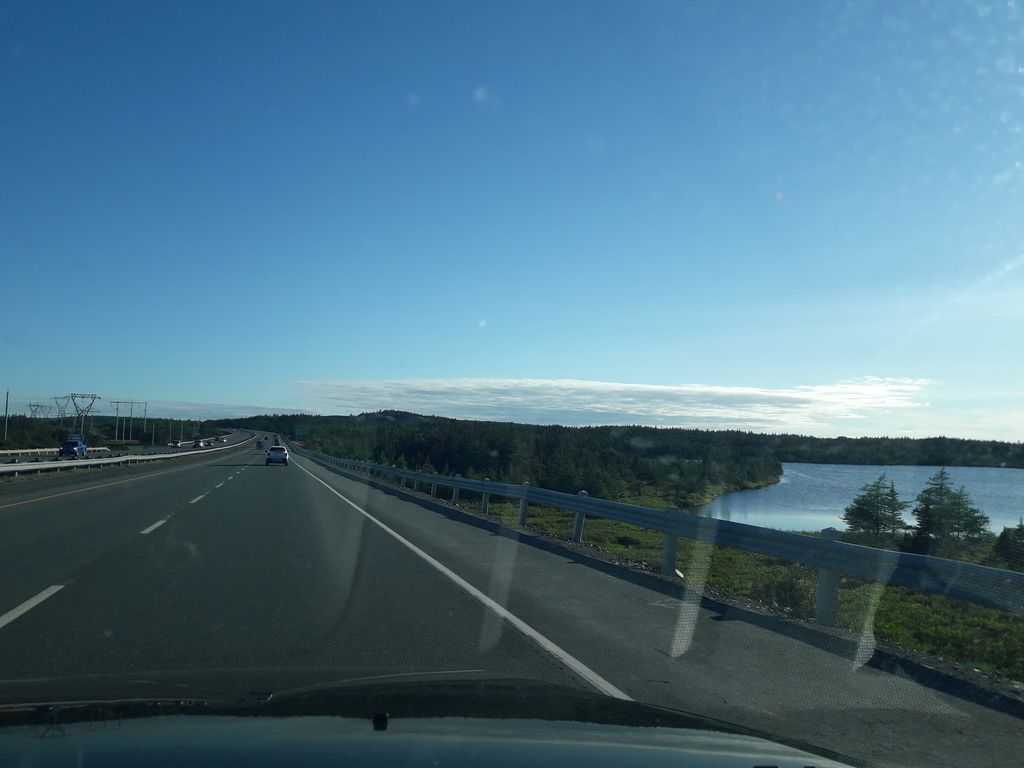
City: st_johns